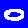
Digit: 0